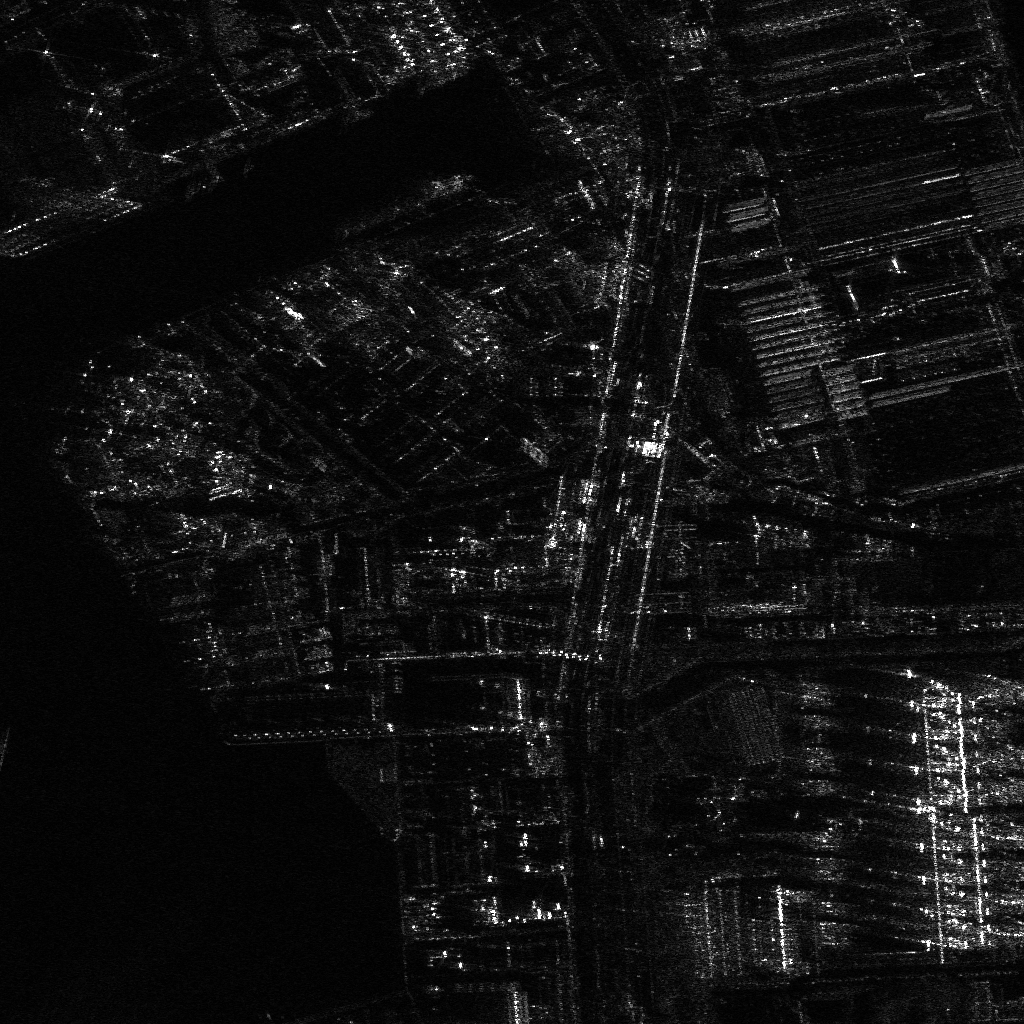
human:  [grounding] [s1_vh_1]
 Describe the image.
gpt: In the satellite image, there is  <ref>1 medium container </ref> <box>[[42, 15, 43, 20, 63]]</box> located at top.